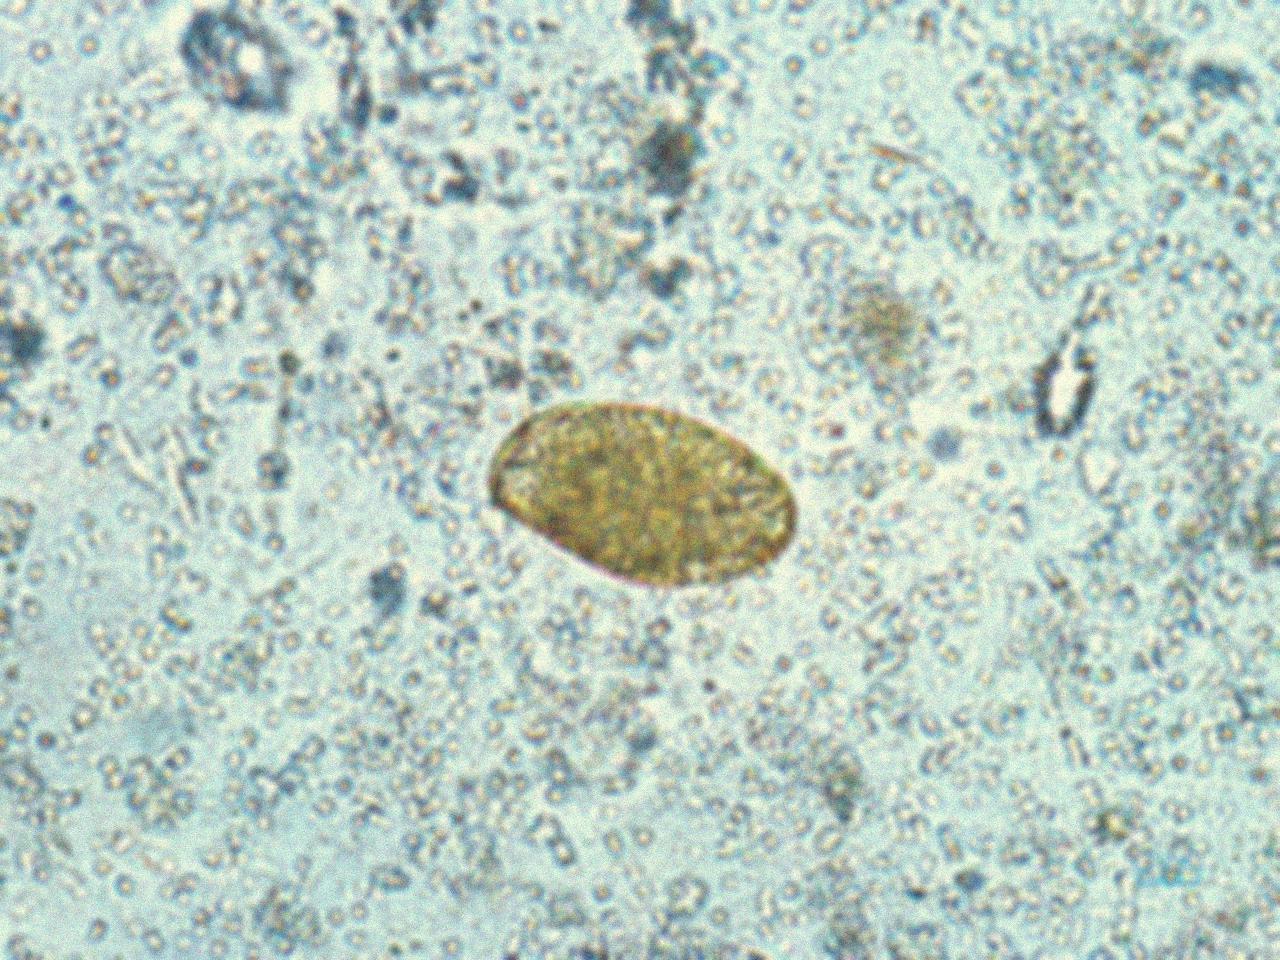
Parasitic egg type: Paragonimus spp